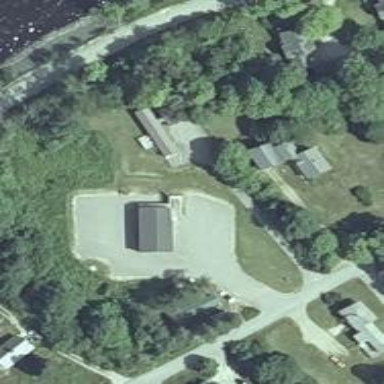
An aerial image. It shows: Healthcare facility.